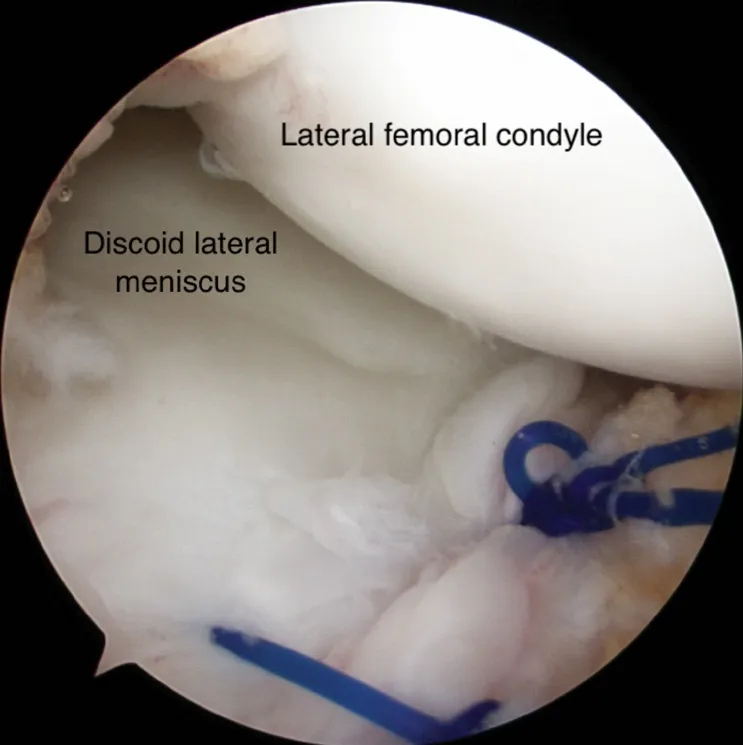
Completed repair of the tear.
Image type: endoscopy (arthroscopy)